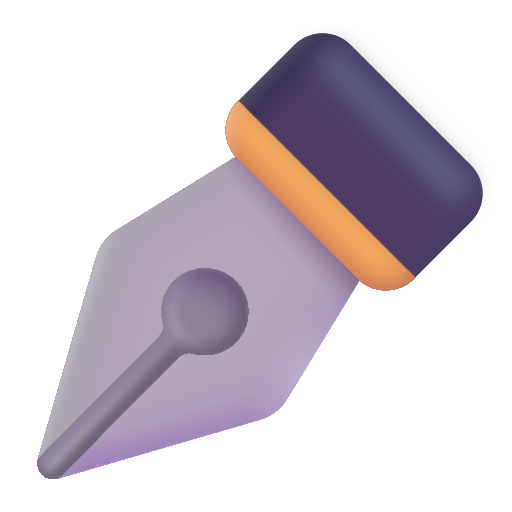
black nib color